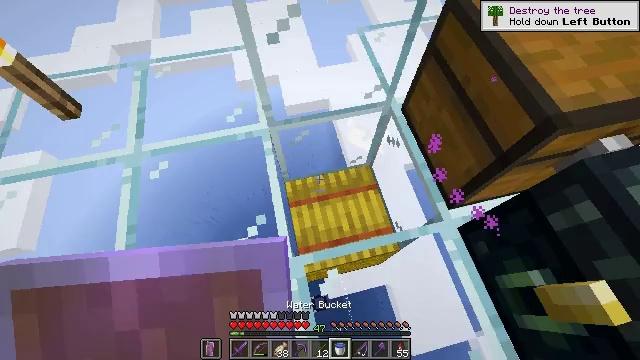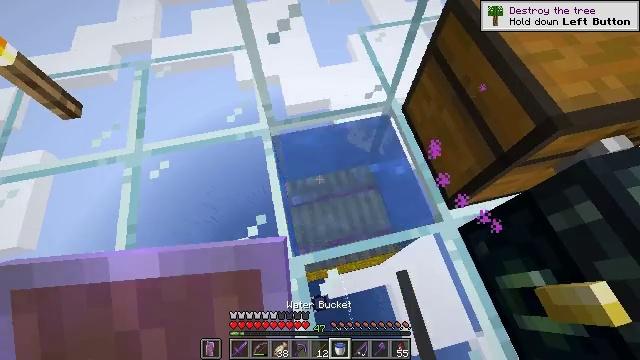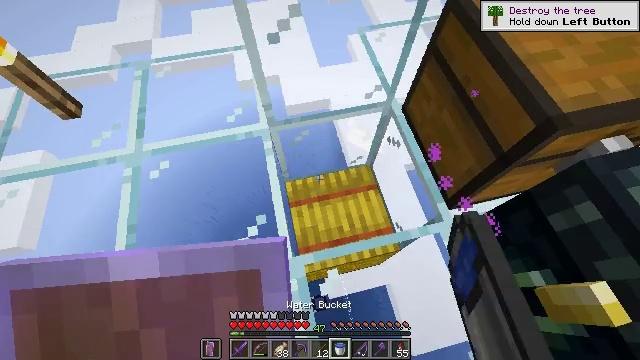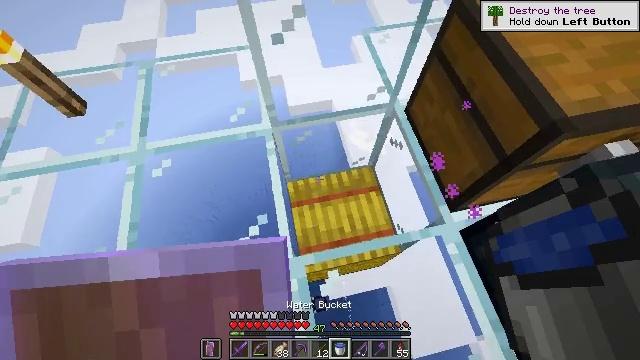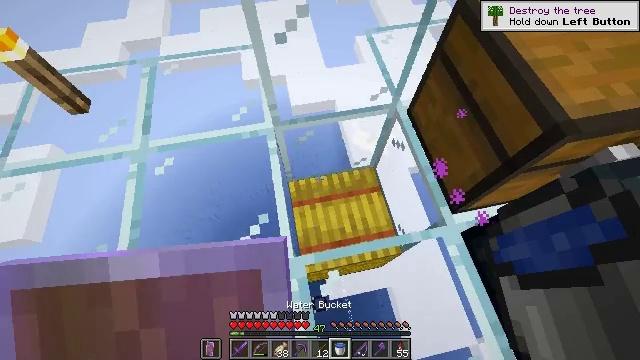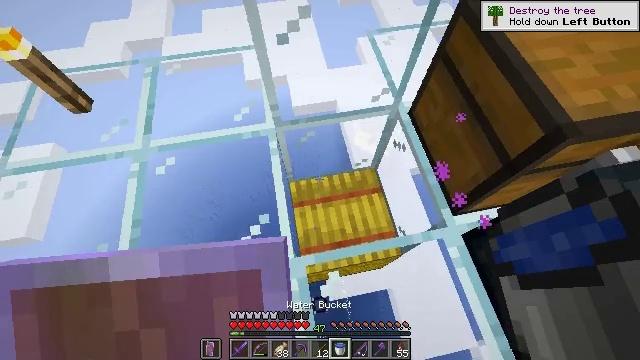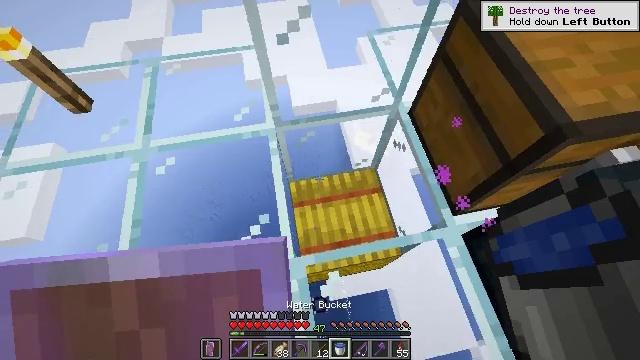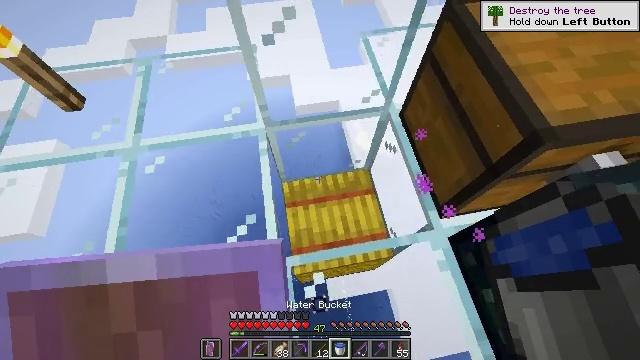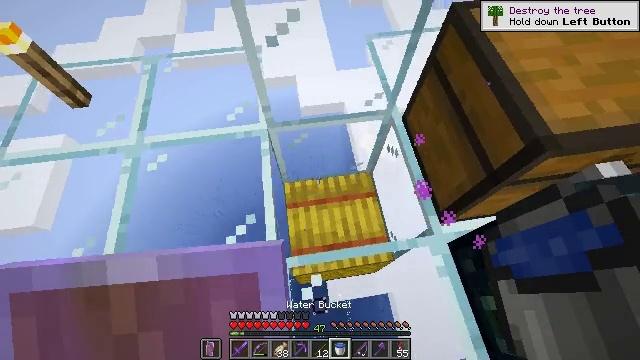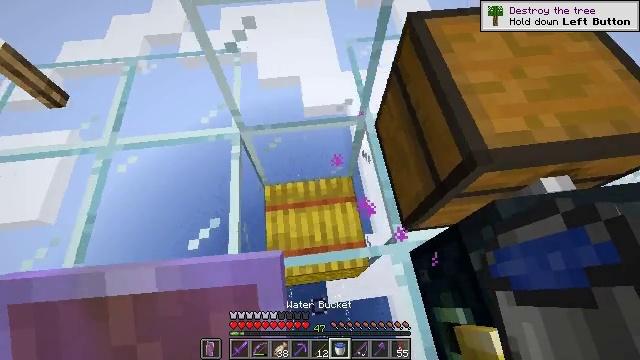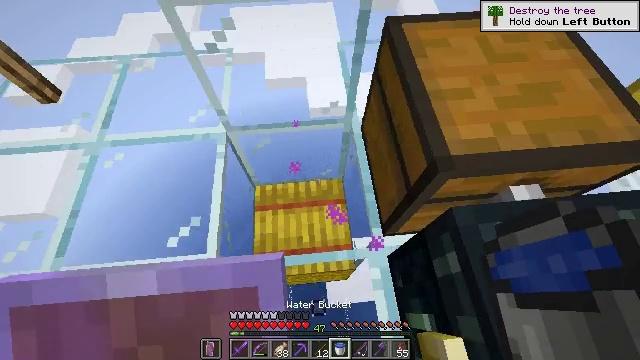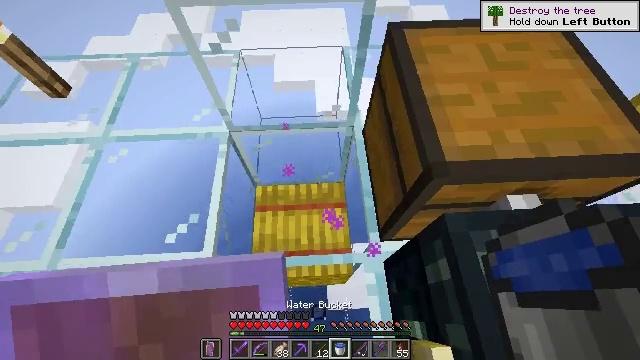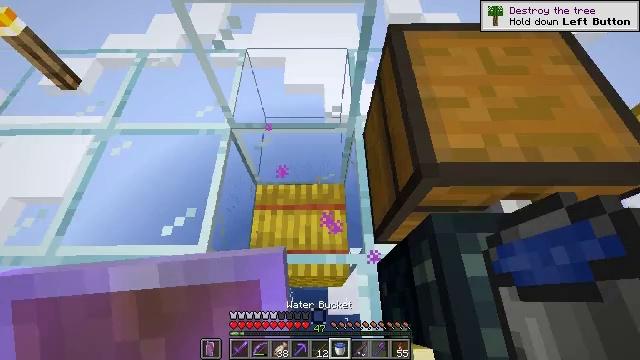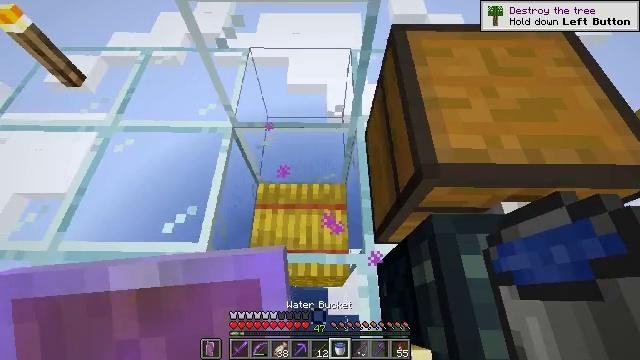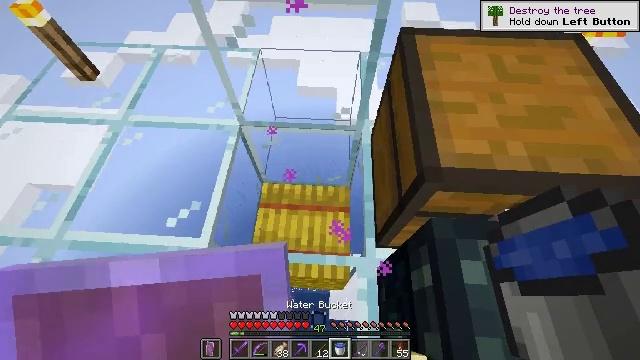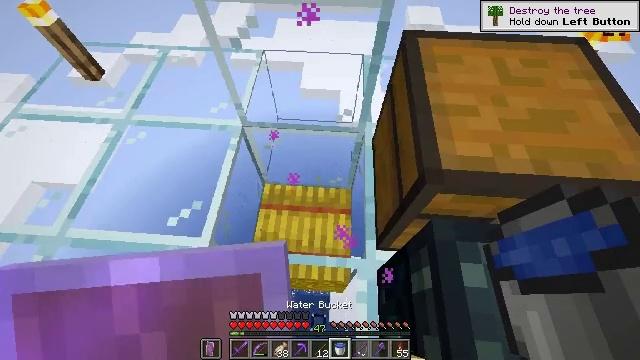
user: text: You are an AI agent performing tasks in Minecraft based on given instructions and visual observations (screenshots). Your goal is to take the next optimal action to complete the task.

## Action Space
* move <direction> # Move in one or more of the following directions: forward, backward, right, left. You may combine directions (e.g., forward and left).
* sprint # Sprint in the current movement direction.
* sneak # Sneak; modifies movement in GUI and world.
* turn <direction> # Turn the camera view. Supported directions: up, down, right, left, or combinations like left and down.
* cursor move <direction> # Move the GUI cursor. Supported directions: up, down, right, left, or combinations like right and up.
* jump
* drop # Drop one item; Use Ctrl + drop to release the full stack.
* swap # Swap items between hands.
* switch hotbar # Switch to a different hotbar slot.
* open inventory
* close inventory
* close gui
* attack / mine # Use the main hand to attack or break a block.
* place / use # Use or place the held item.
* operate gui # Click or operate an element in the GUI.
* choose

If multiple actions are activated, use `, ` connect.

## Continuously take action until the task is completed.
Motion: motion action
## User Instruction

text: Shatter the glass to collect it.
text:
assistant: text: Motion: no_op
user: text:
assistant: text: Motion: no_op
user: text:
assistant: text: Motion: no_op
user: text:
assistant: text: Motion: no_op
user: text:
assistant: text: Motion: no_op
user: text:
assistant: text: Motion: no_op
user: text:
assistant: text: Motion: move right
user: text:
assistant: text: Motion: move right, turn left
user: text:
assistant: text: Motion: move right, turn left
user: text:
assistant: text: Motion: turn left
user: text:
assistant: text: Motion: turn left
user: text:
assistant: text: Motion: turn left
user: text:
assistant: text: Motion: no_op
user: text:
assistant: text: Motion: turn left
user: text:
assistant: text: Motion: no_op
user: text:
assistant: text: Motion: turn left
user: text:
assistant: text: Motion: turn left
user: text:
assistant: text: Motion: no_op
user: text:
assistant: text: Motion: no_op
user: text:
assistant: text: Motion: no_op
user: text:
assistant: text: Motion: no_op
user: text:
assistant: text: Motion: no_op
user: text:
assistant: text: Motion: no_op
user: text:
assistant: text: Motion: no_op
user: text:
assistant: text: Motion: no_op
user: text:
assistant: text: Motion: no_op
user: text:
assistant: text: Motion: no_op
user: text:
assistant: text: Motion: no_op
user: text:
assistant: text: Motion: no_op
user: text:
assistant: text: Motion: open inventory